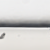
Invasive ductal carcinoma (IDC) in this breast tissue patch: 0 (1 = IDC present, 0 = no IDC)